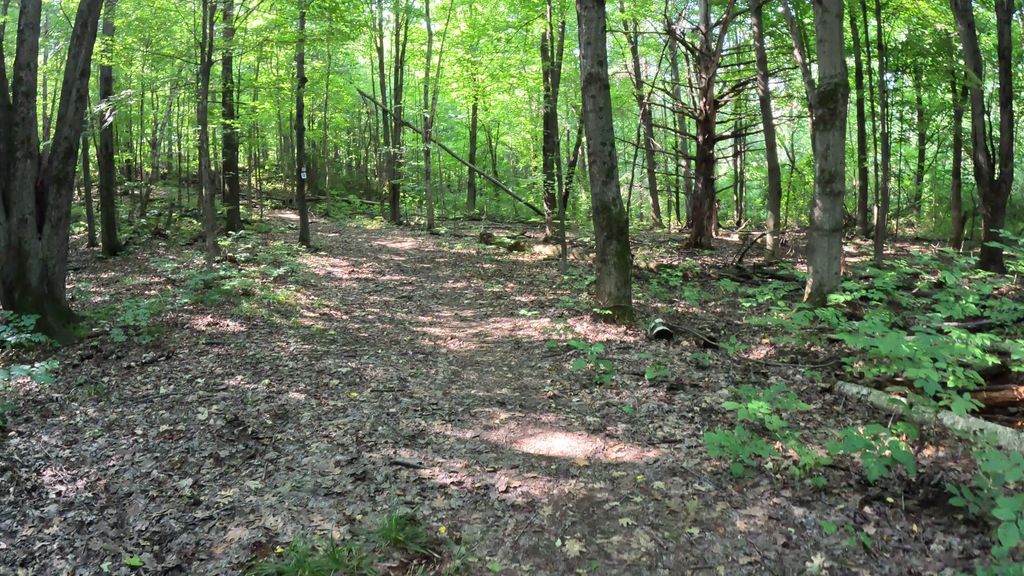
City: ottawa-gatineau